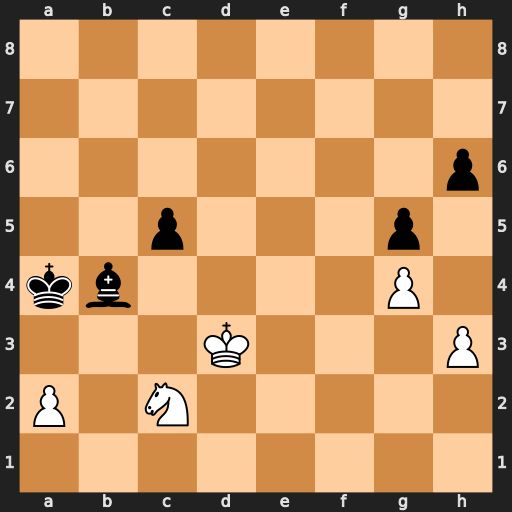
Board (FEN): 8/8/7p/2p3p1/kb4P1/3K3P/P1N5/8
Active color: w
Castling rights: -
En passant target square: -
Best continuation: Kc4 Bd2 Kxc5